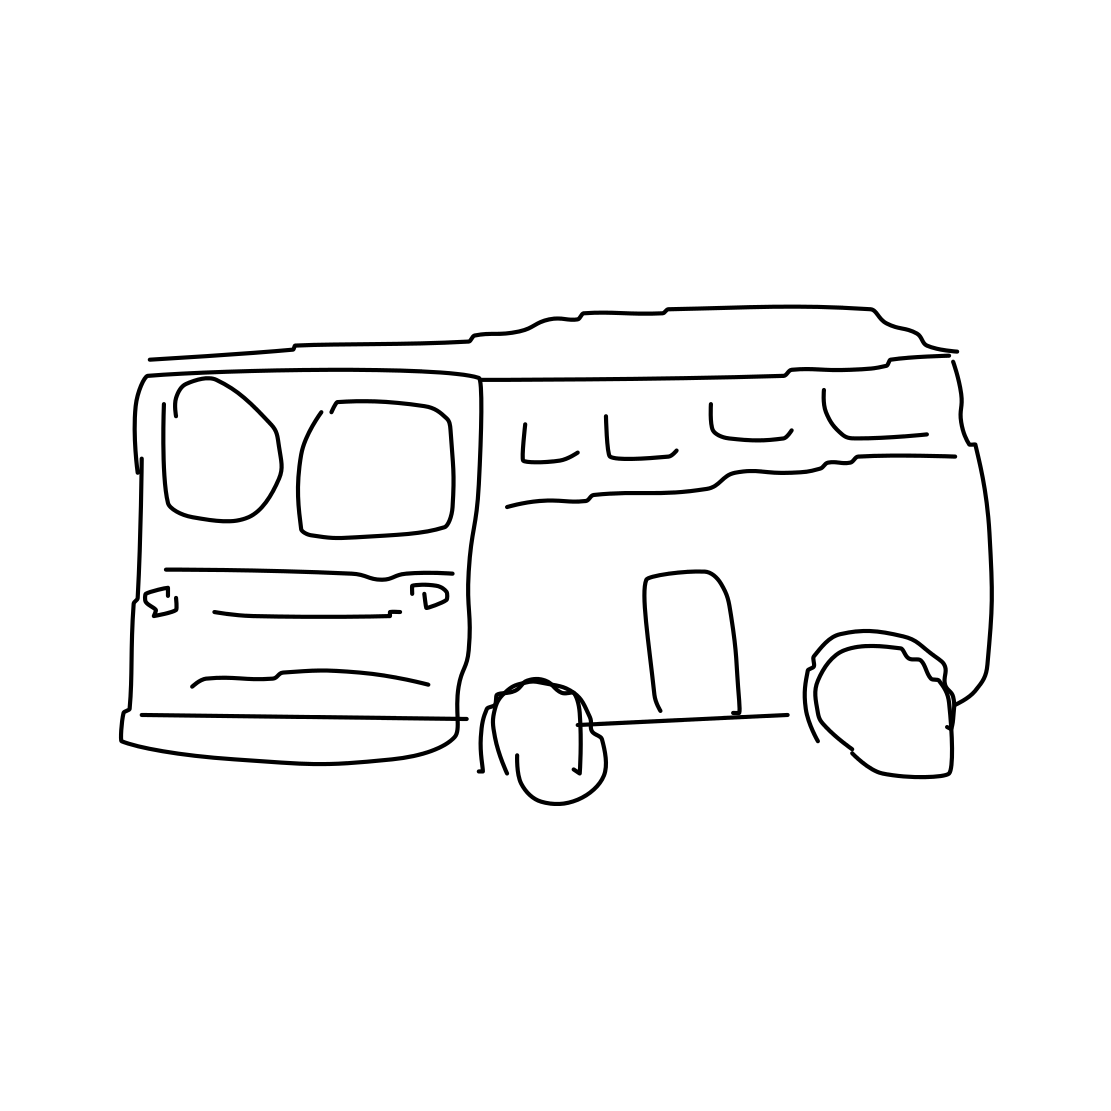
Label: bus